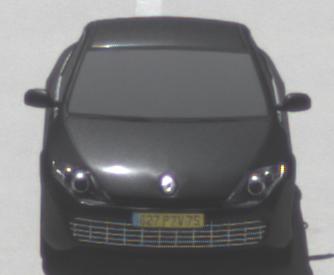
Make: Renault
Model: Laguna Coupé TCe 170
Detailed model: Laguna (III) Coupé
Model produced from: 2010/11
Model produced until: 2011/05
Doors: 2
Color: black
Road condition: dry road
Daytime: midday
Contrast: medium contrast